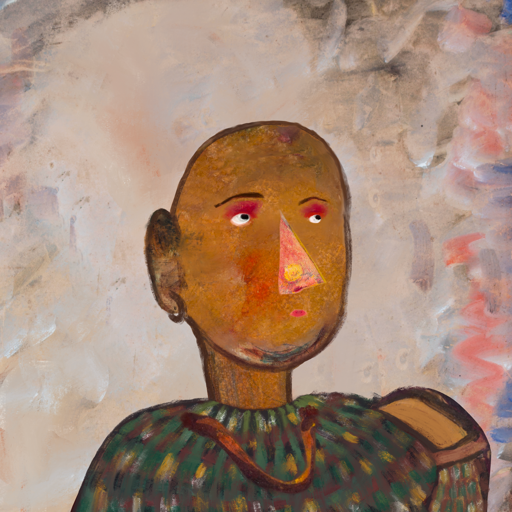
Background: Roy_Bahadur, Head And Neck Side: Pipe, Face Side: Irani, Bust: After_Raid, Hair Side: Blank, Head Accessory: Blank, Second Necklace: Comrade, Necklace: Blank, Baby: Blank